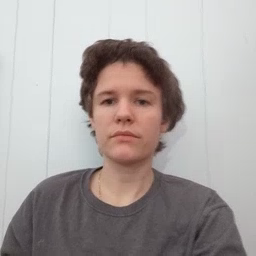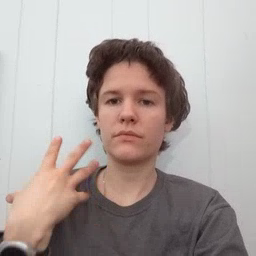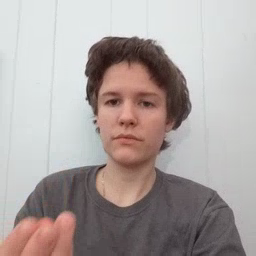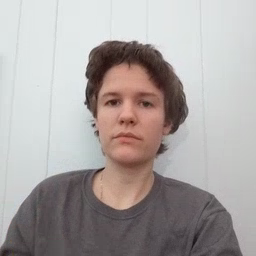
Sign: go